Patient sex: M
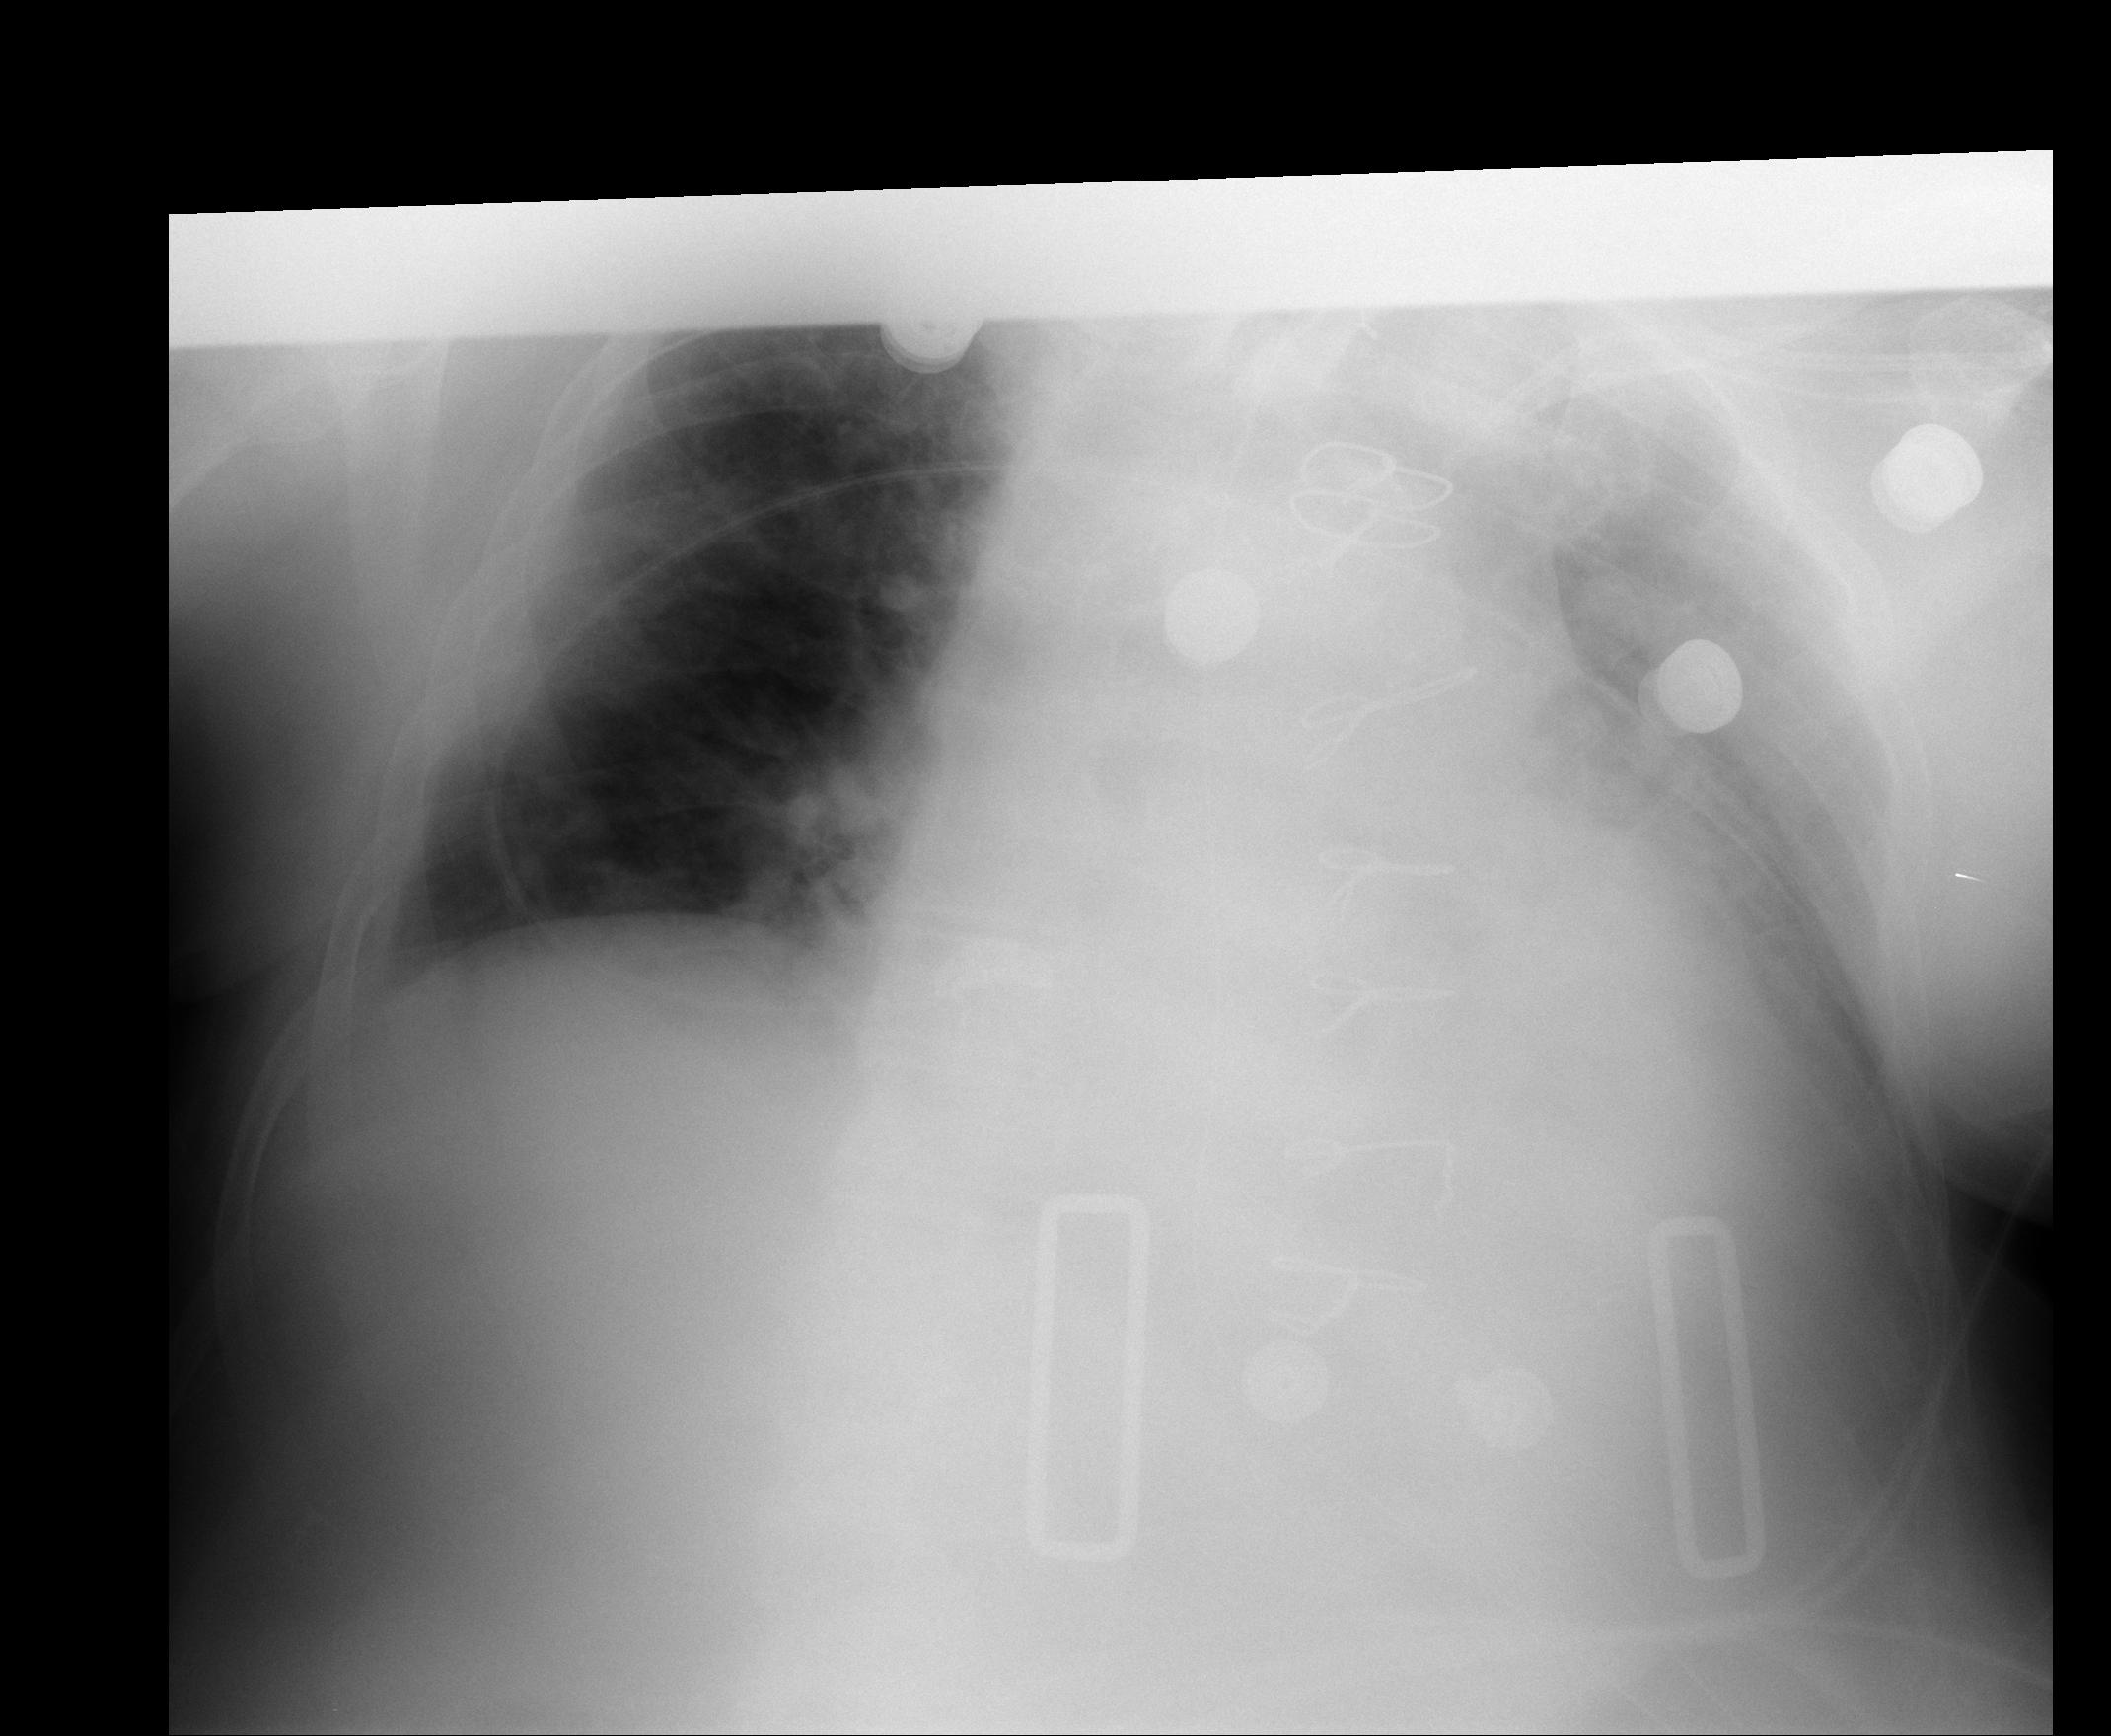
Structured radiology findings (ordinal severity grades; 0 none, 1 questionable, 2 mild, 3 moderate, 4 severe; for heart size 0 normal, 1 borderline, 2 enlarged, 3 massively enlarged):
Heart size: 2
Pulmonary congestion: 2
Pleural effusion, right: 1
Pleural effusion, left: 3
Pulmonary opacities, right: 0
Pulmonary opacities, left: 3
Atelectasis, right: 1
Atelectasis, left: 3